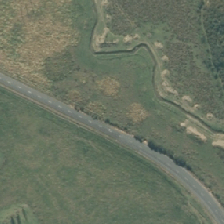
Land cover: herbaceous_freshwater_vege